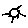
Label: sun